На рисунке показана $U$-образная жёсткая пластиковая трубка с однородным поперечным сечением. Длина её плеч равна $l_0=20.0~\text{см}$ и $h_0=180.0~\text{см}$, и они расположены вертикально. Трубка заполнена ртутью, её верхний конец открыт, а нижний запаян, и в нём находится столбик воздуха высотой $l=10.0~\text{см}$. Известно, что высоты столба ртути в горизонтальном и длинном вертикальном участках трубки равны $x=10.0~\text{см}$ и $h=60.0~\text{см}$ соответственно, а атмосферное давление равно $p_0=76.0~\text{см рт. ст.}$ Теперь трубку медленно поворачивают на $180^{\circ}$ против часовой стрелки вокруг оси, перпендикулярной плоскости трубки и проходящей через точку $A$, а затем очень быстро отрезают от её открытого конца кусок длиной $50~\text{см}$.
Найдите конечную высоту $b$ столба воздуха в запаянном конце трубки.
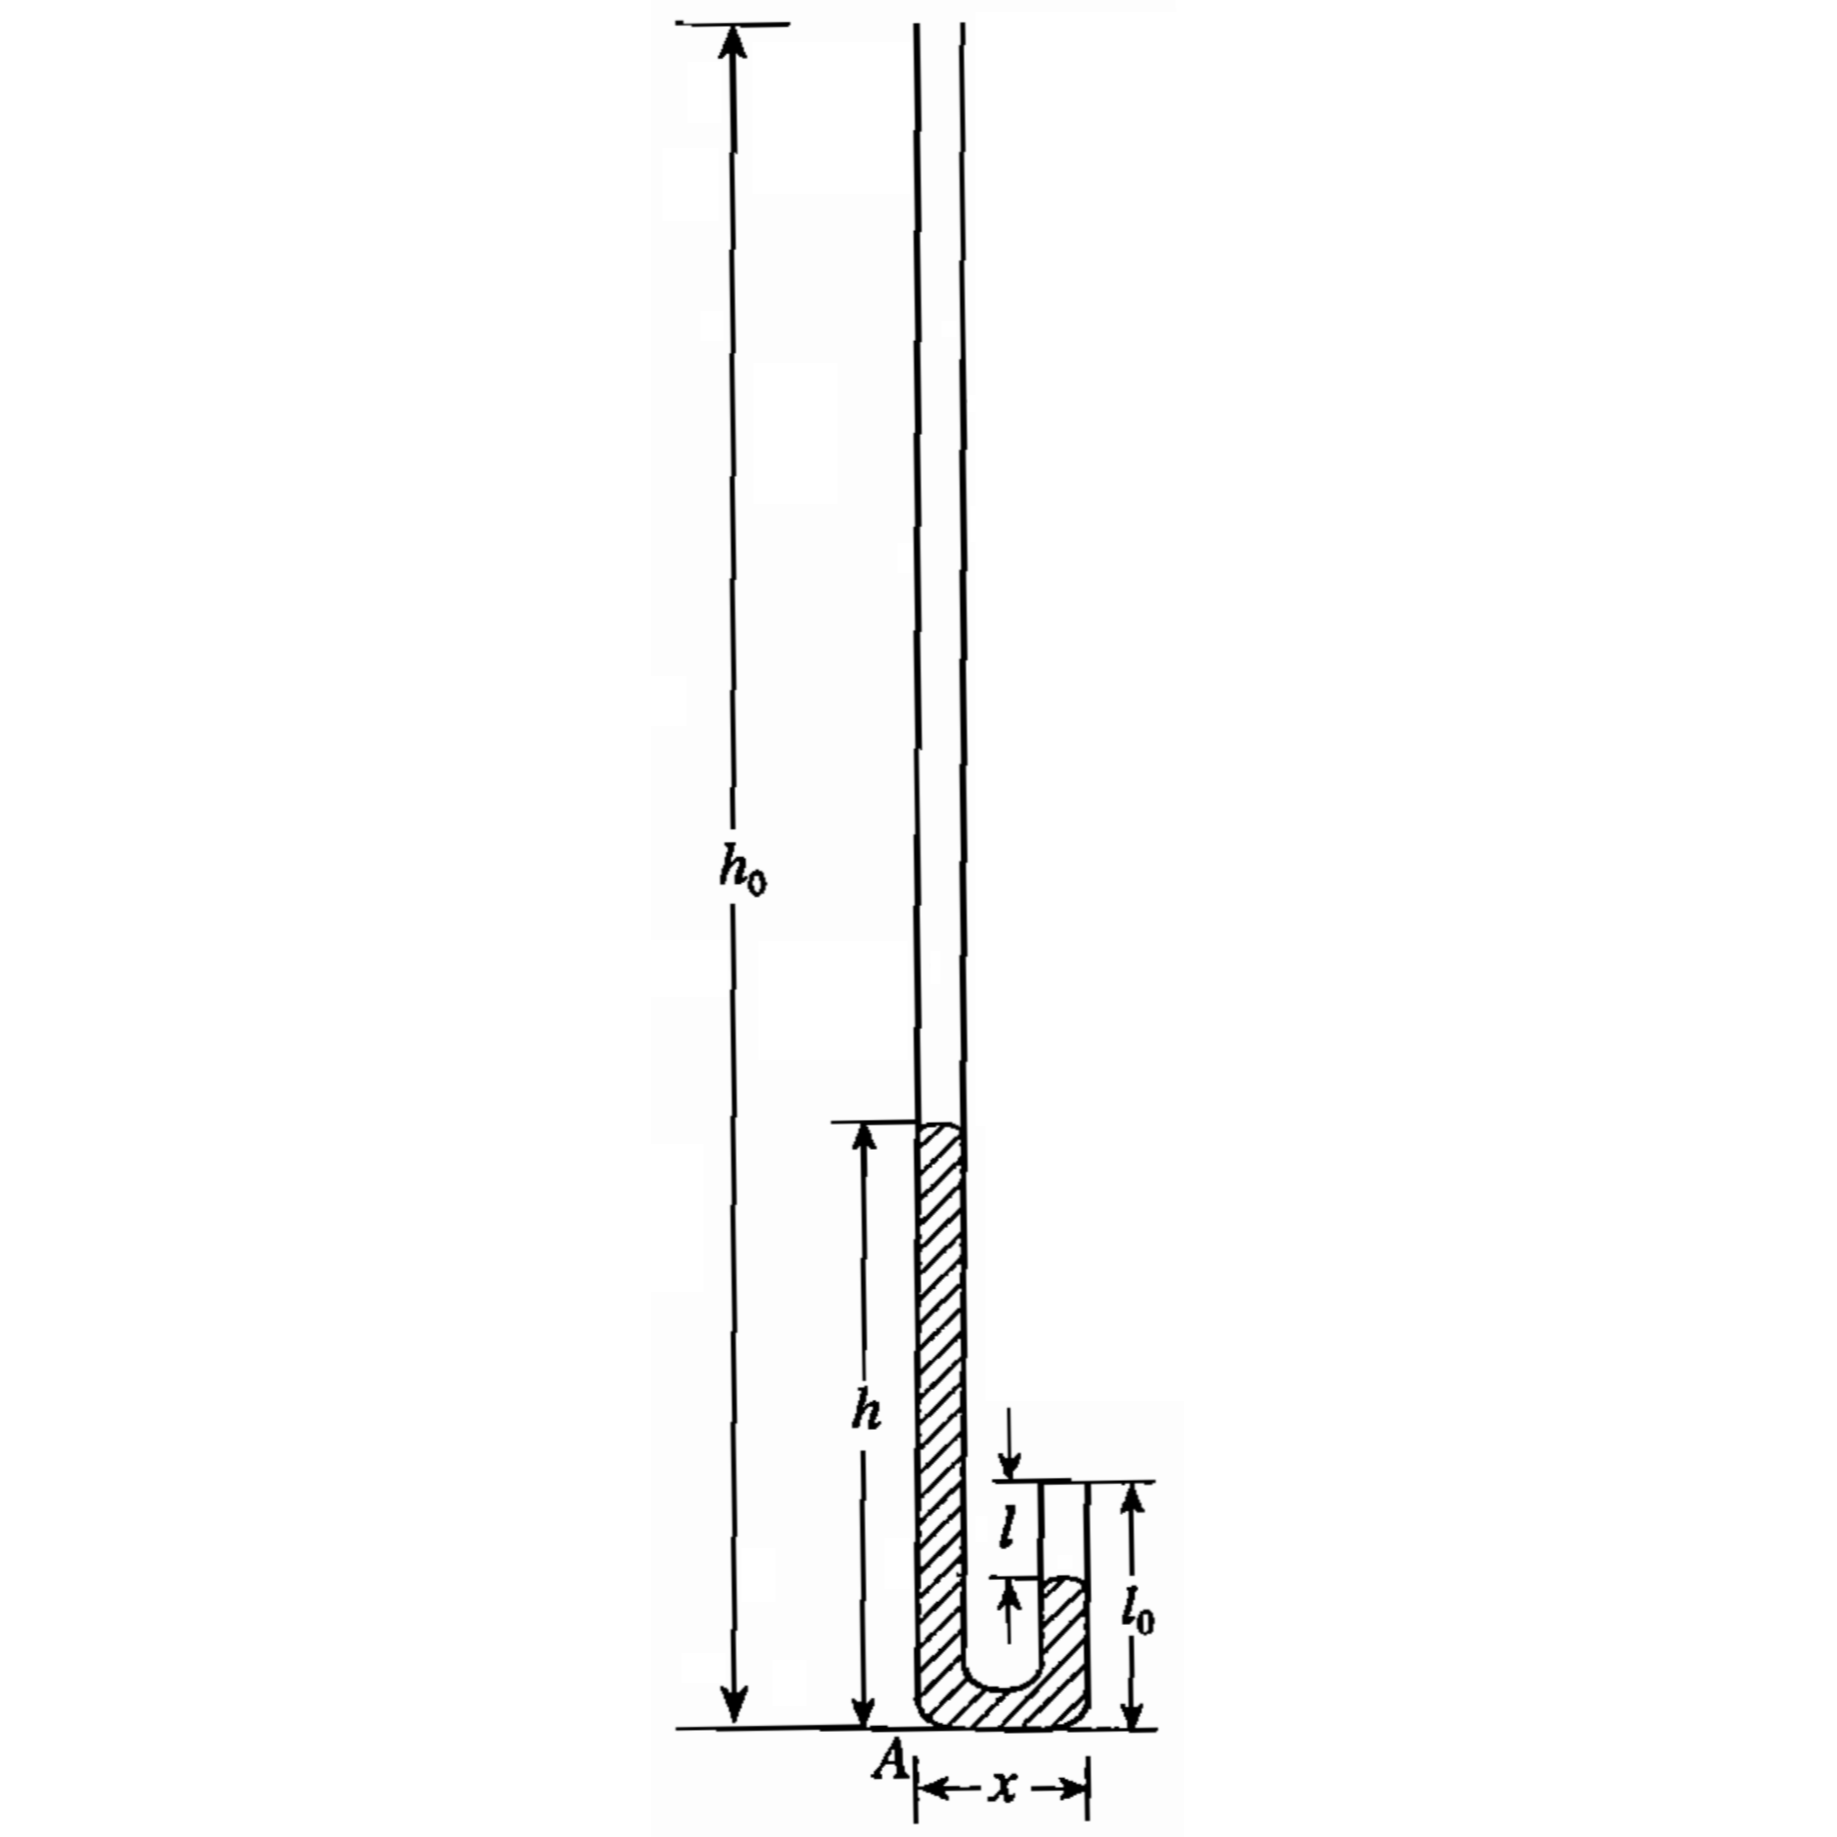
Ответ: \[b=16.7~\text{см}.\]
Темы:
T, Механика, Китайские, Гидростатика